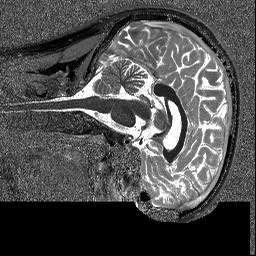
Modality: T1map
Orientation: sagittal
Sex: male